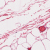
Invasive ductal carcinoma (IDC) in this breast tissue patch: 0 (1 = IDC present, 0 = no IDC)